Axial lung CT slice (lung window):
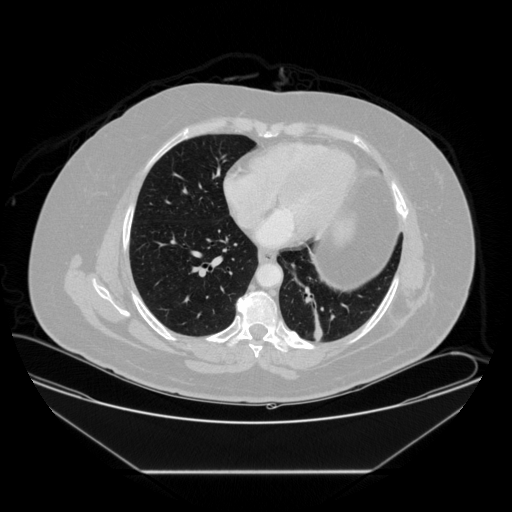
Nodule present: no